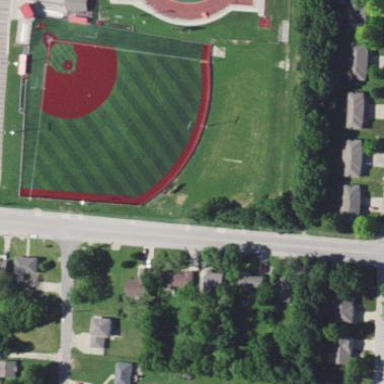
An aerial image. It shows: Baseball pitch for leisure and sports activities.